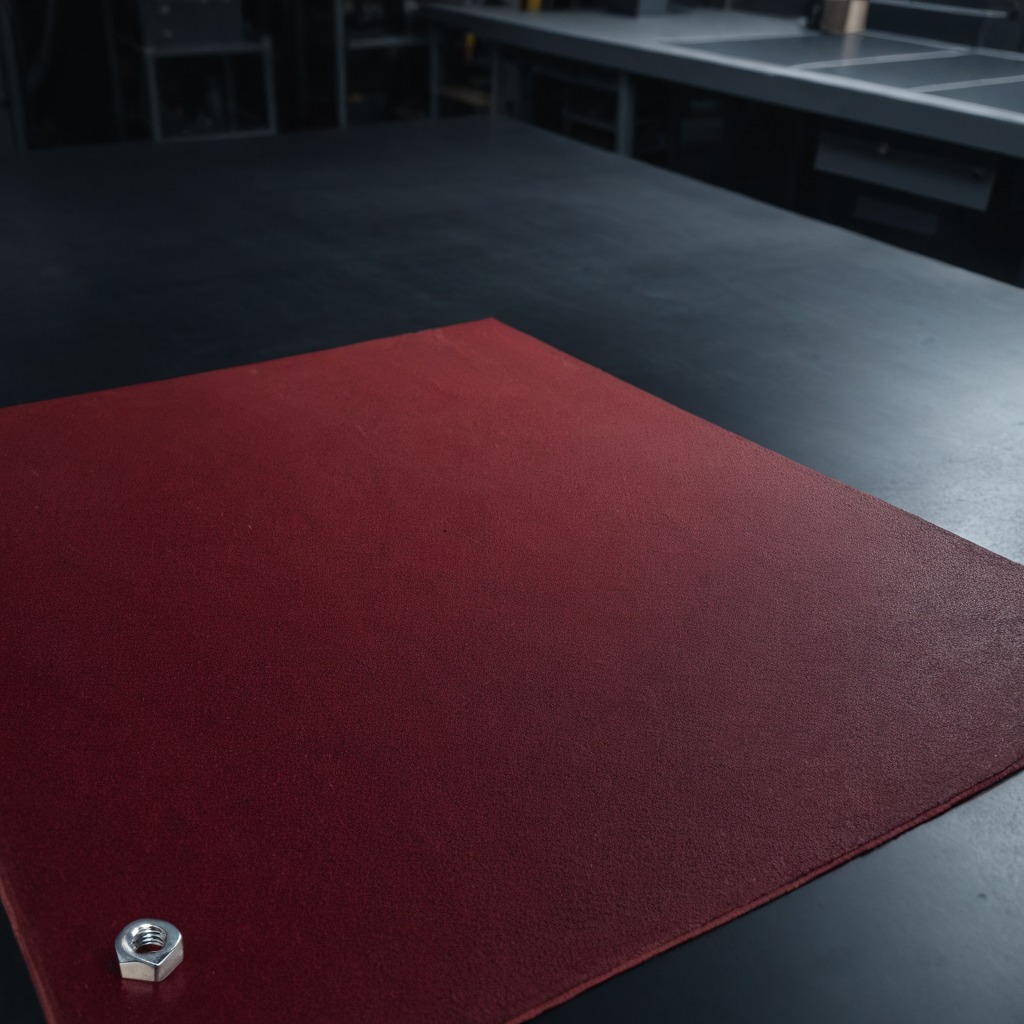
A metal nut lying on a clean granite tabletop covered with a red rubber mat inside a workshop at night dim ambient light soft shadows worn but beneath the mat